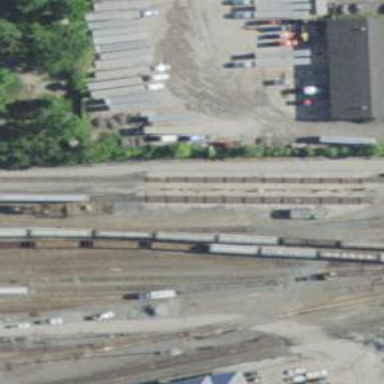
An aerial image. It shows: Railway yard in service.